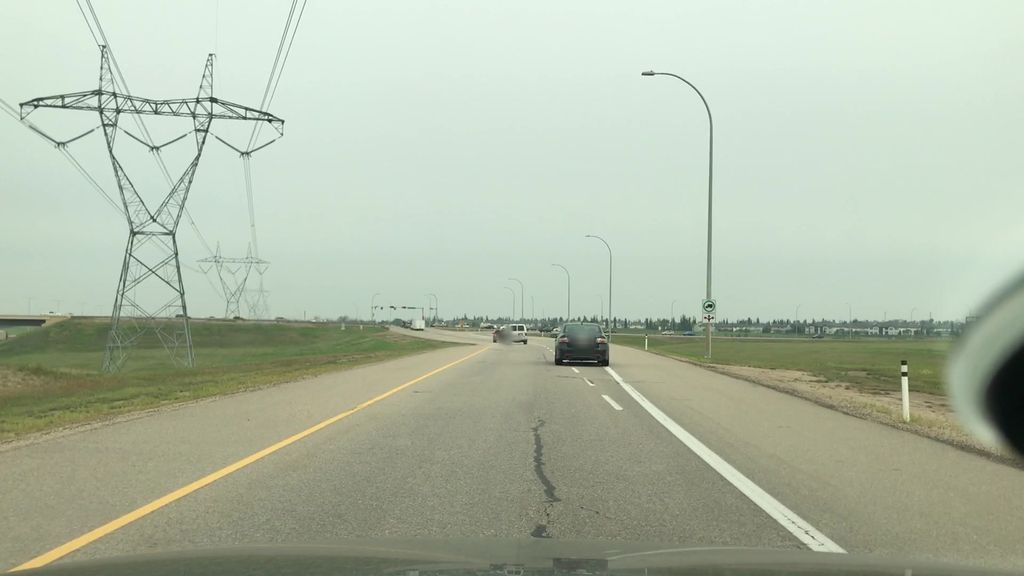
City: edmonton